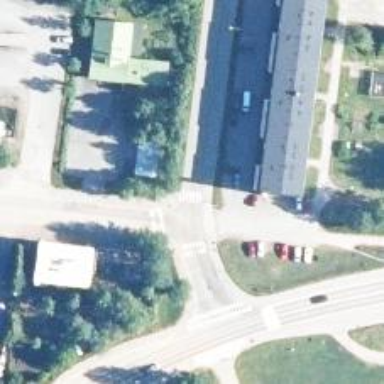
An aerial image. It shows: Zebra crossing on footway.